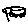
Label: car